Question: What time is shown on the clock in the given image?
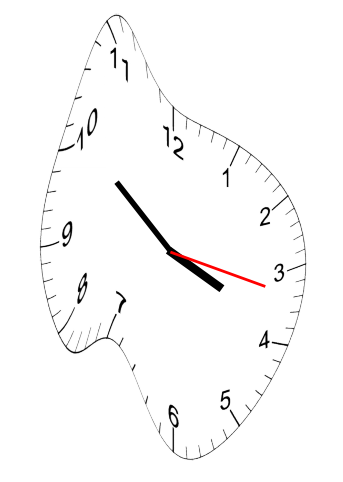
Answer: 03:51:17